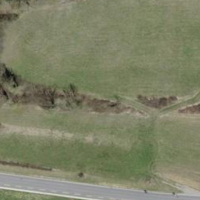
EUNIS habitat code: 52
Species observed at this site:
Rhamnus cathartica